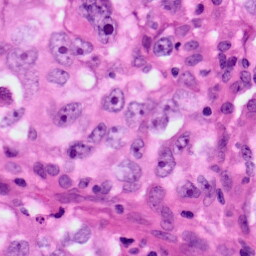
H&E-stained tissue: Lung